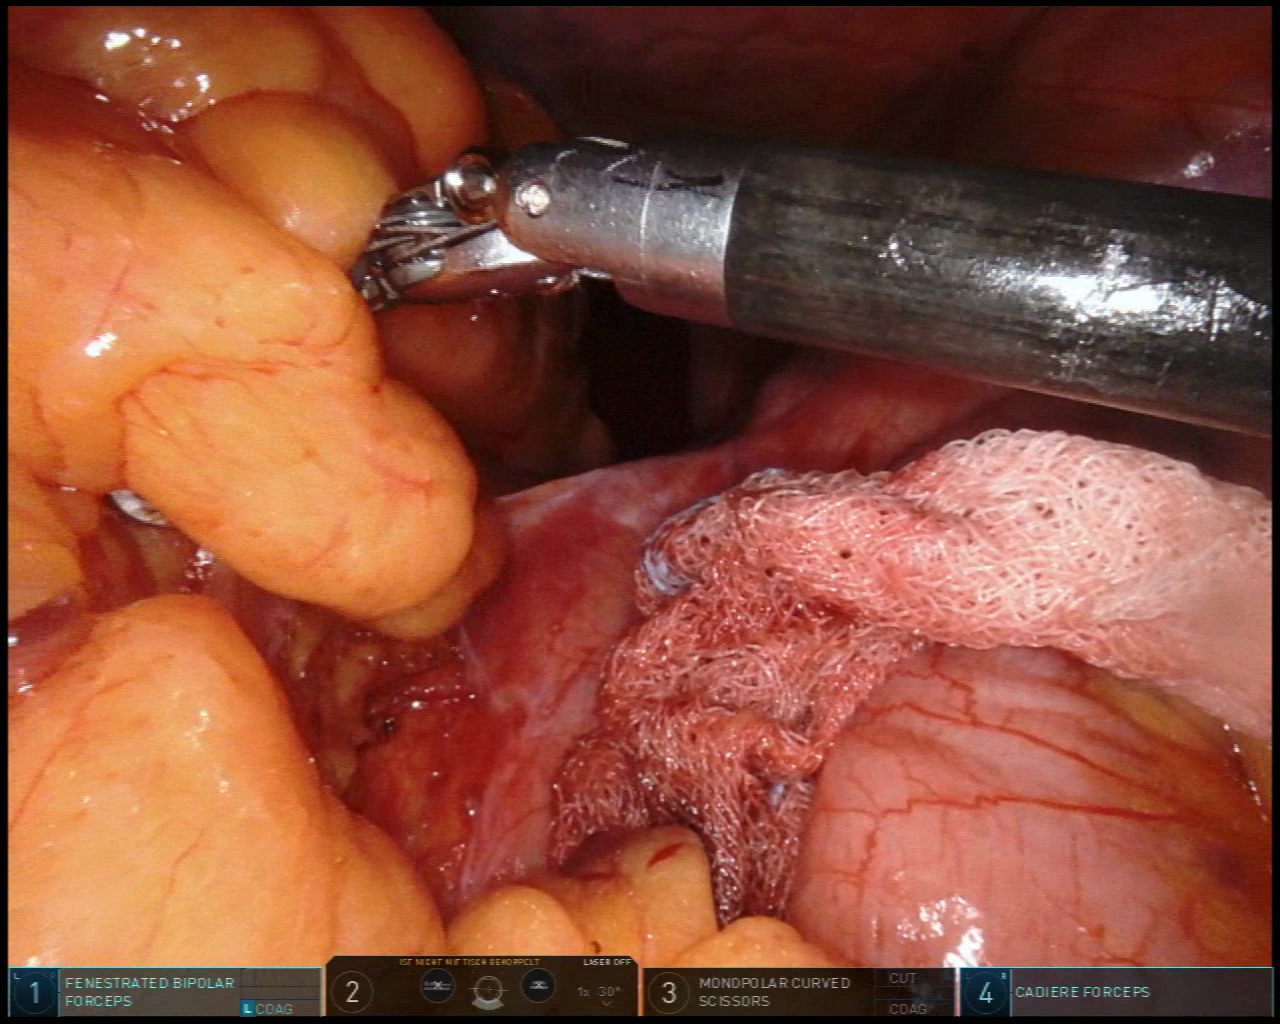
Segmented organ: abdominal_wall
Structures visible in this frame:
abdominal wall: yes
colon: yes
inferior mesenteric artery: no
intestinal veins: no
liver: no
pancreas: no
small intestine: no
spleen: no
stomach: no
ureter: no
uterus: no
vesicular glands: no